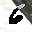
Label: 6